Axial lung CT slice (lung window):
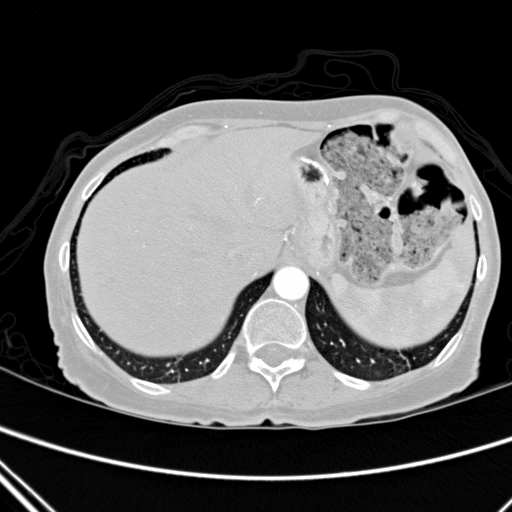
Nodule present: no